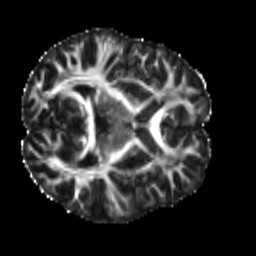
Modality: FA
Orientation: axial
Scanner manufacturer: siemens
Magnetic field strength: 3 T
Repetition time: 4 s
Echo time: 0.0594 s